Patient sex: M
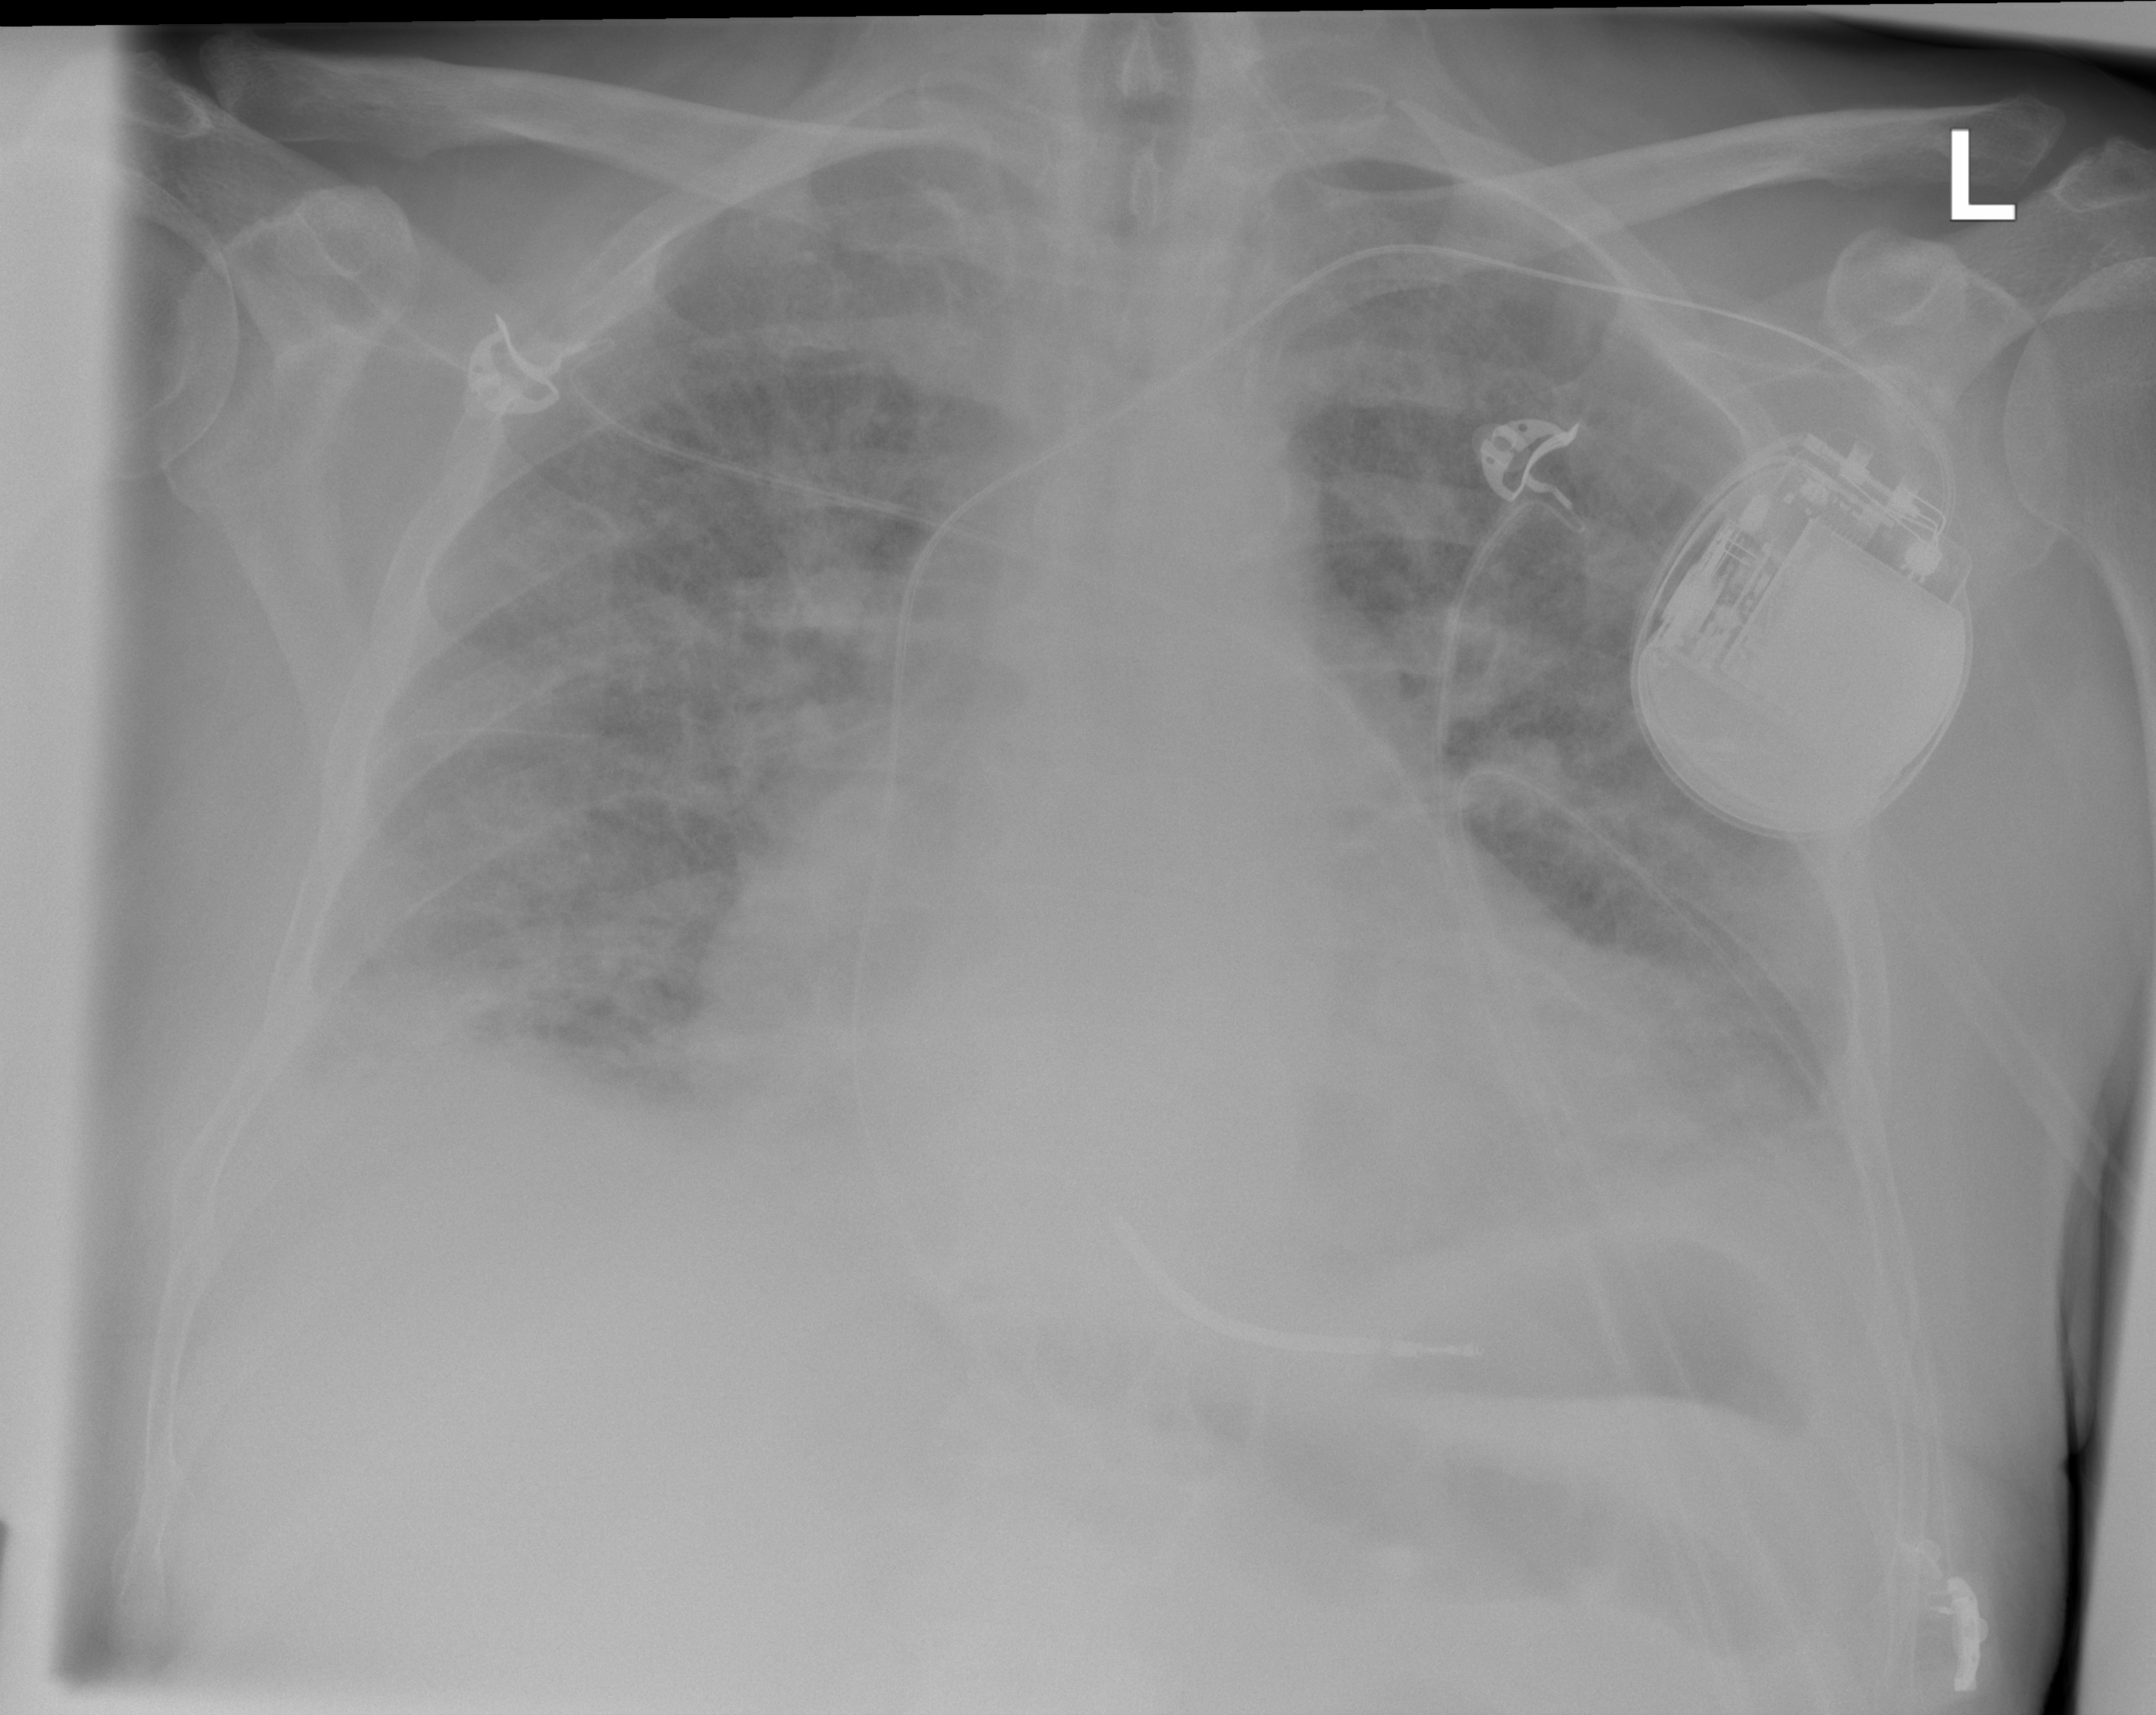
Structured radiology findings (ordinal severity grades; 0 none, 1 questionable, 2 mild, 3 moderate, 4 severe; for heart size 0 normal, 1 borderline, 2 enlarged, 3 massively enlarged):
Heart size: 2
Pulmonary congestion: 3
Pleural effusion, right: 1
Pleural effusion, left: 2
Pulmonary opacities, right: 1
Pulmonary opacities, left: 1
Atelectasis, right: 2
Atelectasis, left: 2